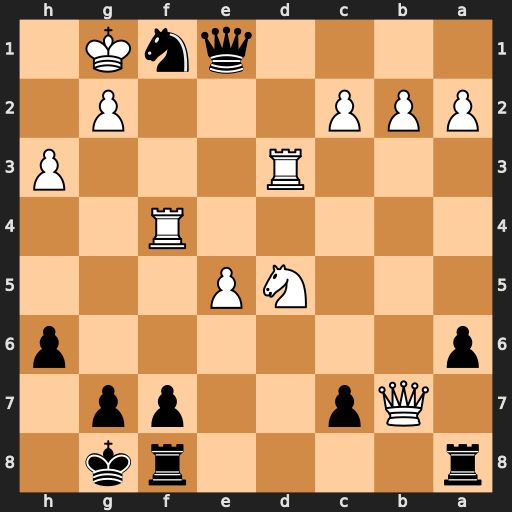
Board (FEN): r4rk1/1Qp2pp1/p6p/3NP3/5R2/3R3P/PPP3P1/4qnK1
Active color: b
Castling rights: -
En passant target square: -
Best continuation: Ng3+ Kh2 Ne2 Ne7+ Kh8